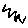
Label: zigzag